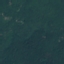
Land use / land cover: Forest